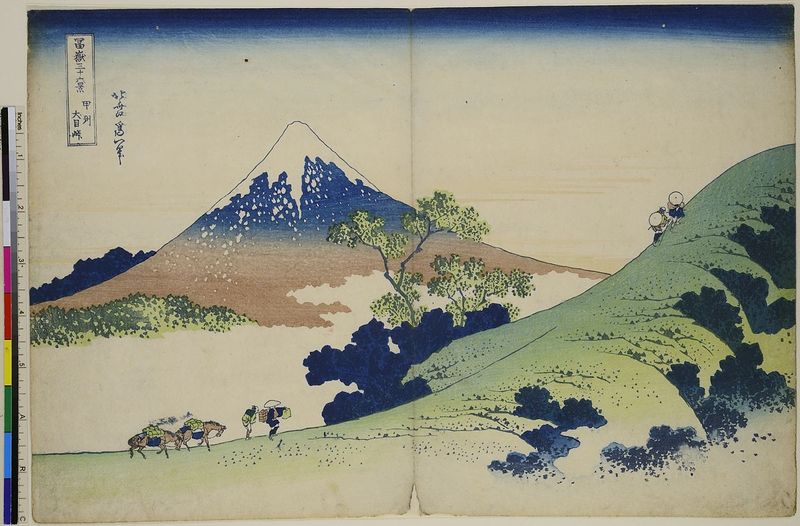
Titel: Der Inume-Pass in der Provinz Koshu, Blatt 9 aus der Serie: 36 Ansichten des Fuji
Künstler: Katsushika Hokusai
Standort: Hamburg
Institution: Museum für Kunst und Gewerbe Hamburg
Schlagwörter: wolken, pferd, holzschnitt, berge, gebirge, stadtansicht, vulkan, druckgraphik, druckgrafik, zeit, farbholzschnitt, bergpass, reittiere, lasttiere, landschaften, landschaftsdarstellung, edo, fuji, reproduktionen, volcano, druckerzeugnisse, gewässer, lastenträger, volcan